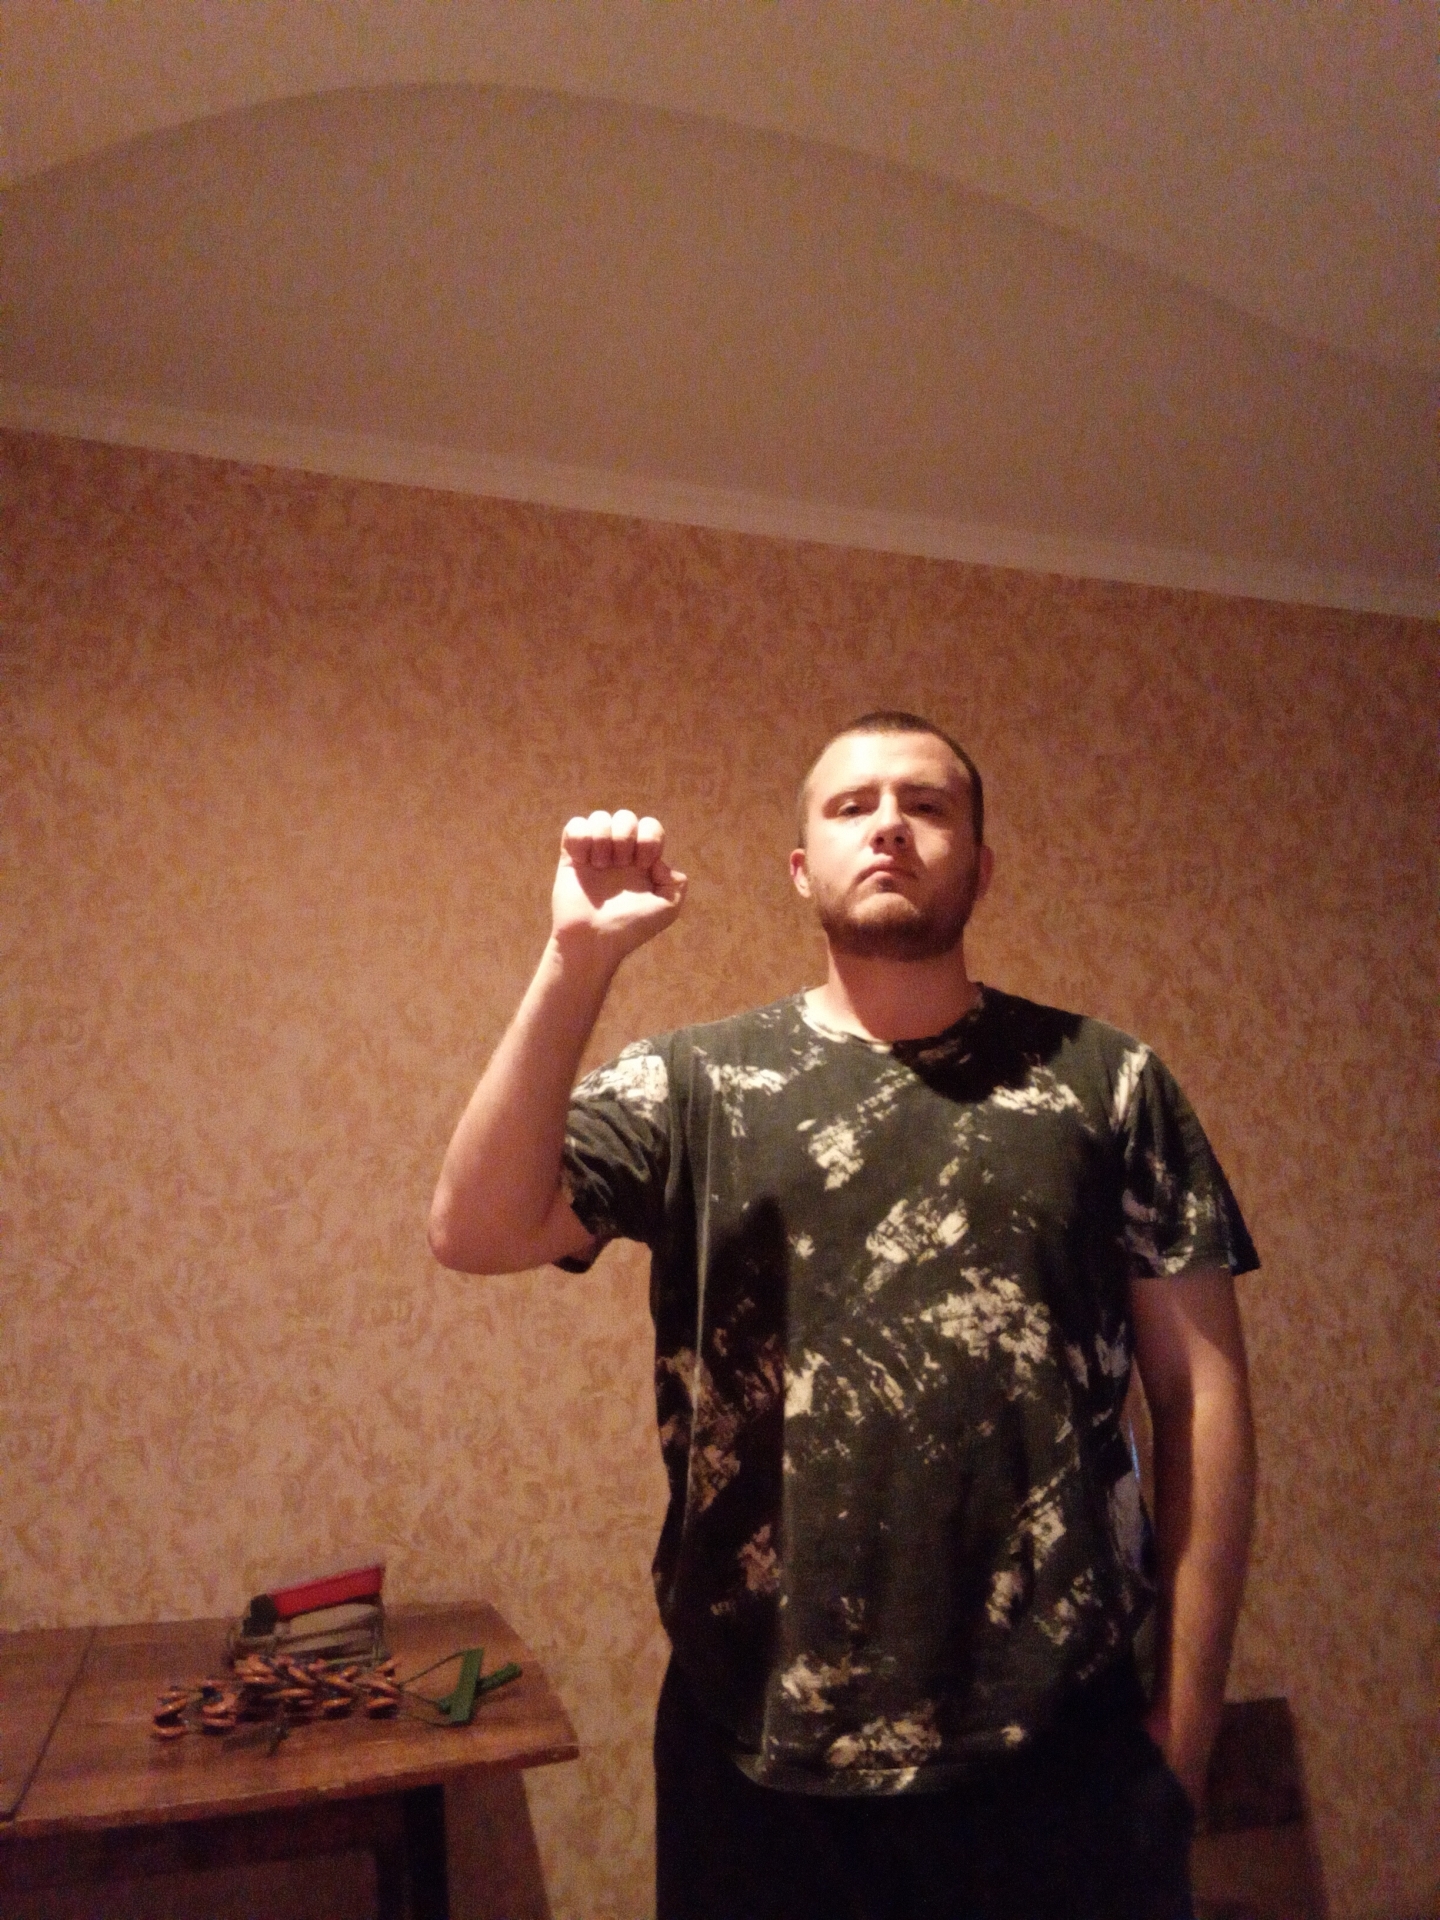
Label: noise